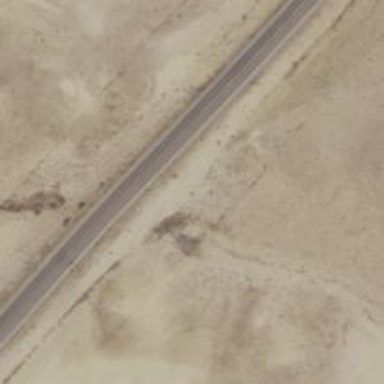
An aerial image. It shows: Primary highway.